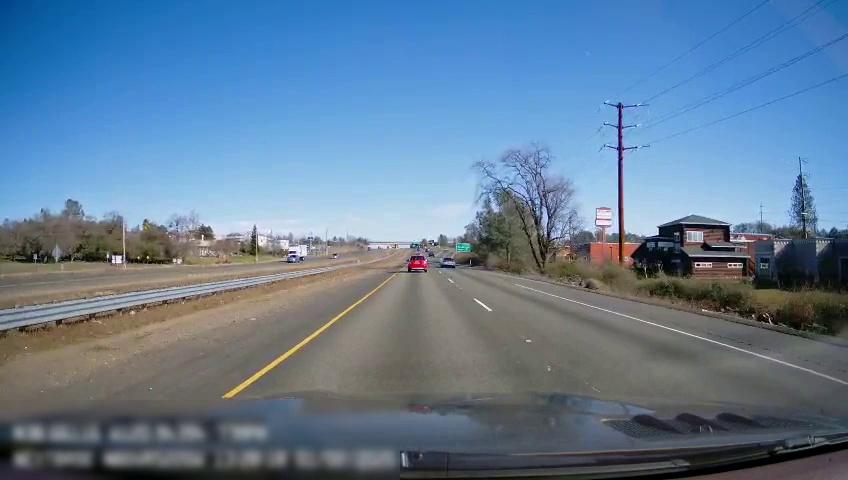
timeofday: Day
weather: Sunny
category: Drivable Space
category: Drivable Space
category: Vehicles | SUV
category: Vehicles | Car
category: Vehicles | Truck
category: Vehicles | Car
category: Lanes | Current Lane
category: Lanes | Current Lane
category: Lanes | Alternate Lane
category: Traffic | Signs